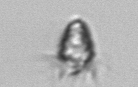
Label: Ciliophora